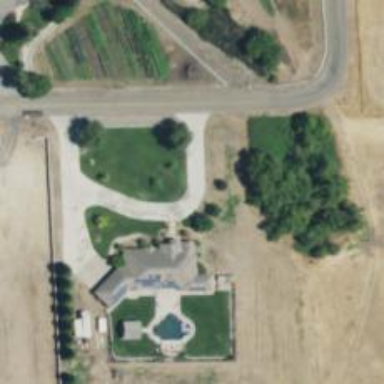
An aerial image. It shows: Driveway.